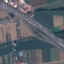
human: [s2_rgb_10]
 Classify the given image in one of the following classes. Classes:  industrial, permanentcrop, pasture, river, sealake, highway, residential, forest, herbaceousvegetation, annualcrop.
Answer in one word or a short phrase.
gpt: Highway